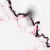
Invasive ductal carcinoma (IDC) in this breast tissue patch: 0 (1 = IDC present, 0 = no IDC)